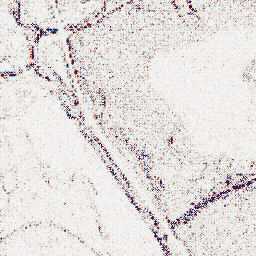
Category: wavelet
Decomposition family: wavelet_dwt
Decomposition parameters: wavelet: db2
level: 1
Upsampling method: bicubic
Upsampling parameters: scale: 4
Upsampling scale: 4